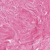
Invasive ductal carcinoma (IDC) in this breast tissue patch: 0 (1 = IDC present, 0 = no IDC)